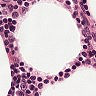
Metastatic tissue present: no